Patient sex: M
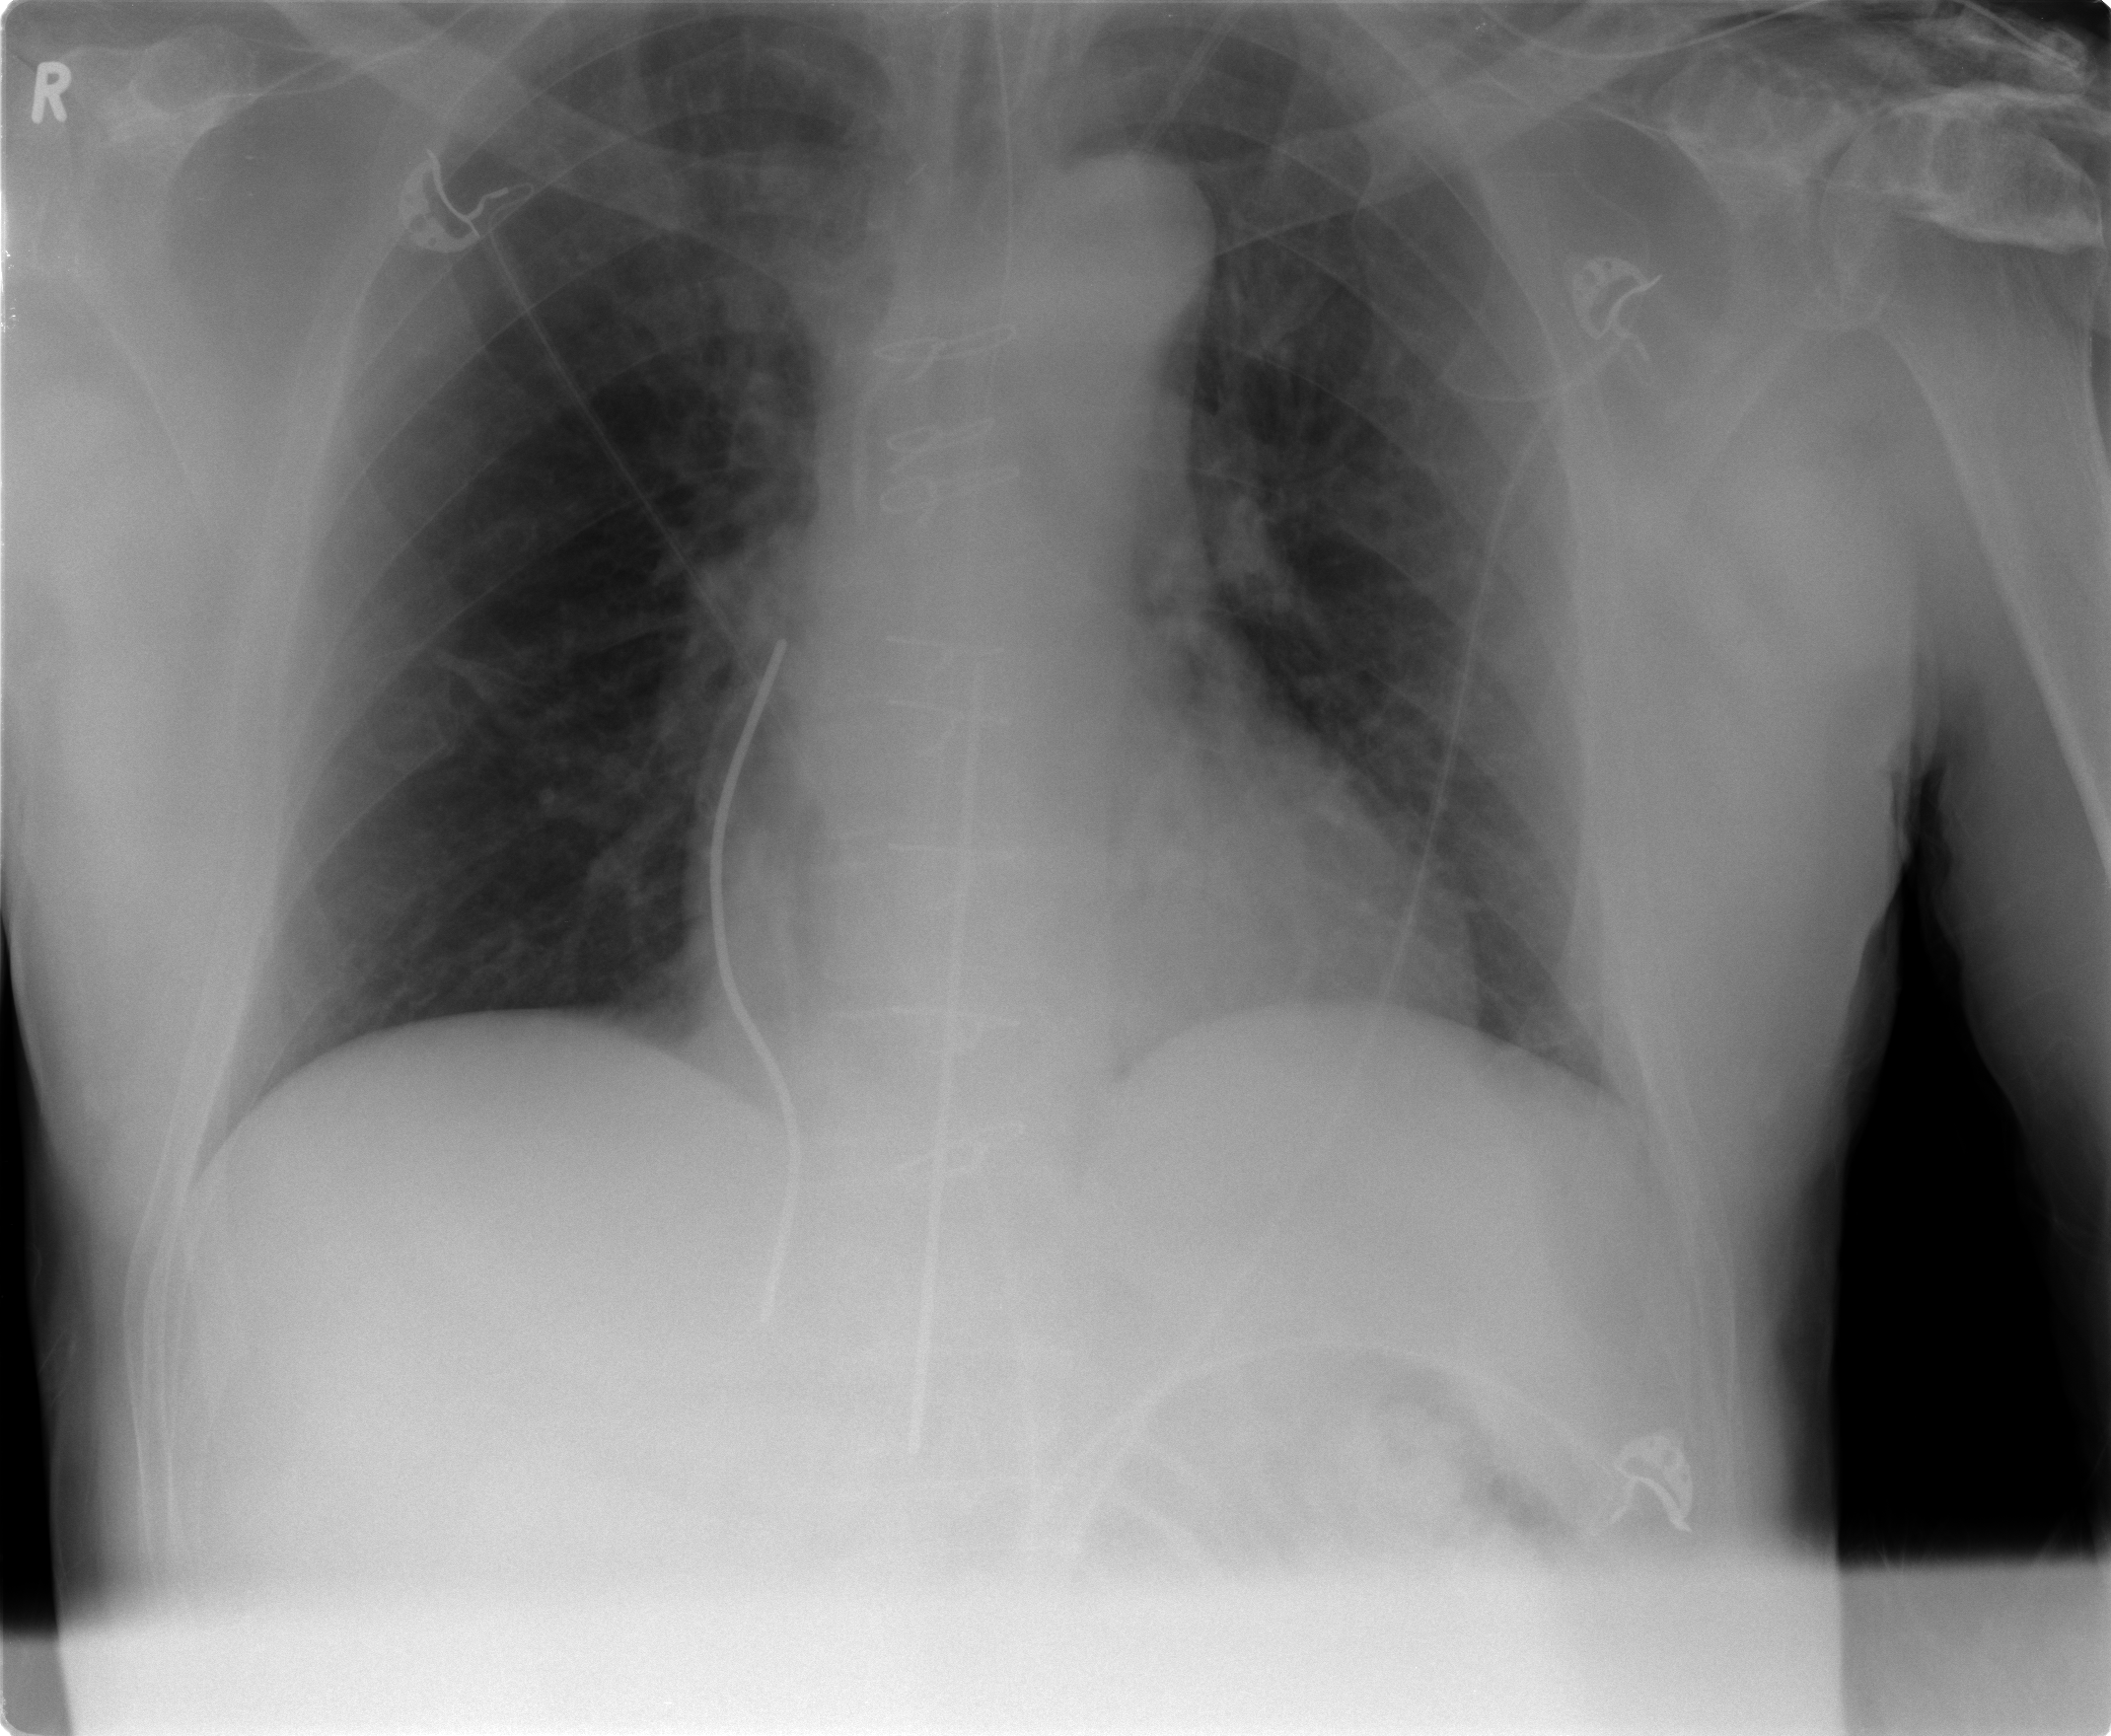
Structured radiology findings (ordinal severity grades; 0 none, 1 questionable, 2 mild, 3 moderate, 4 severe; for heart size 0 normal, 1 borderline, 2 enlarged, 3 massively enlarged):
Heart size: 1
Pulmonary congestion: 2
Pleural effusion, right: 0
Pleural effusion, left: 0
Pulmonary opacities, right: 0
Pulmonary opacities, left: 0
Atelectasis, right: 0
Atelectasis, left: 0